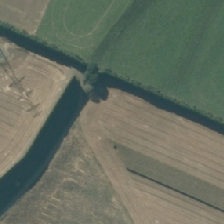
Land cover: shortrotation_cropland